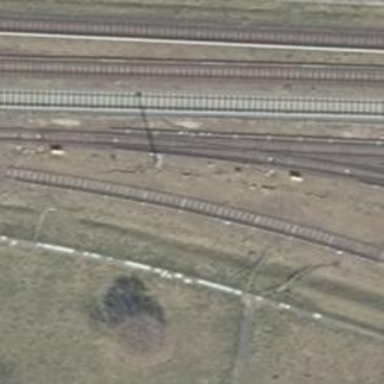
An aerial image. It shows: Yard area with electrified rail tracks.